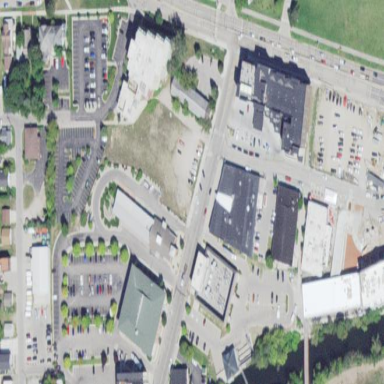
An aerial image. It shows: Retail area.